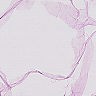
Metastatic tissue present: no